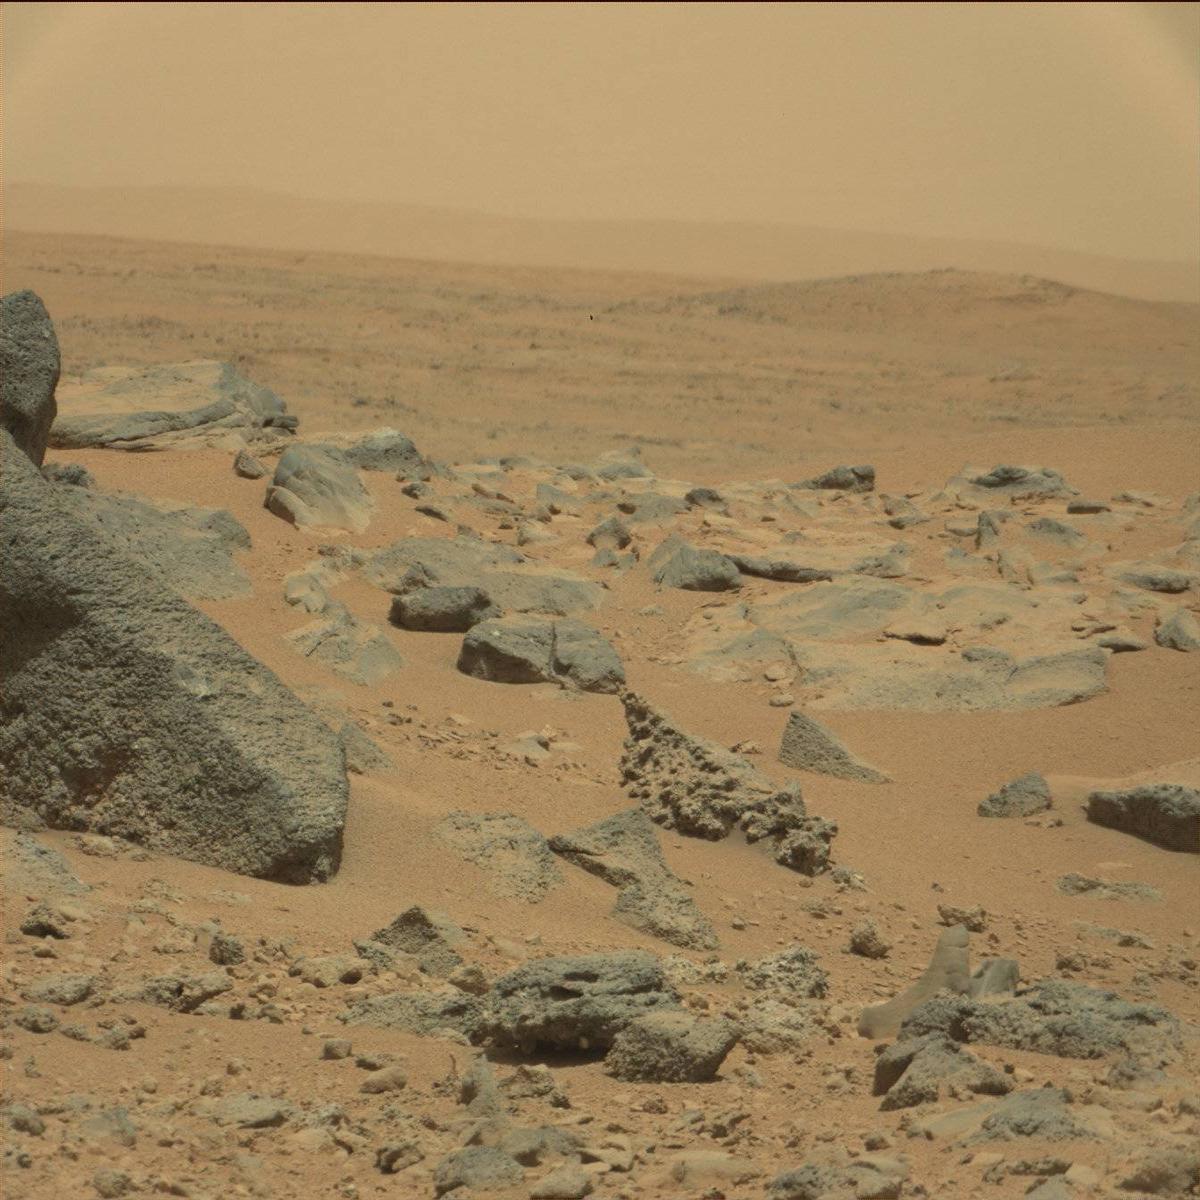
Terrain classes present: Bedrock, Ridge, Sand / Soil